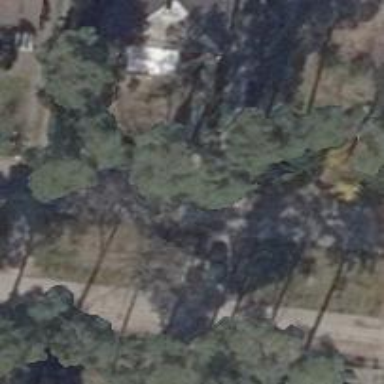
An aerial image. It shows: Driveway.